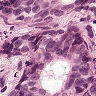
Metastatic tissue present: yes